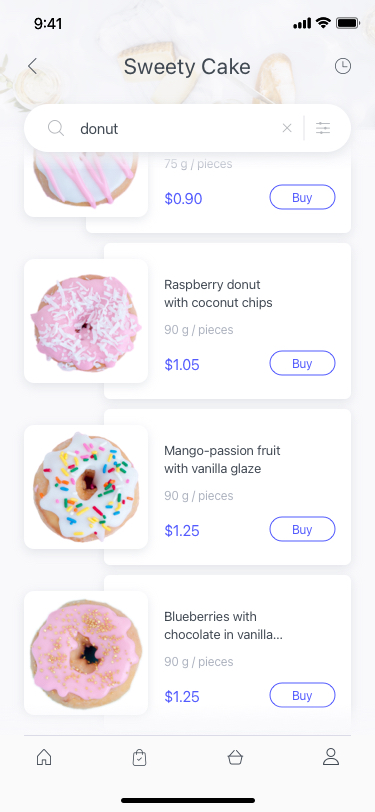
Text in this UI design:
$0.90
Buy
Сlassic donut with vanilla glaze
75 g / pieces
Buy
$1.05
Raspberry donut with coconut chips
90 g / pieces
Buy
$1.25
Mango-passion fruit with vanilla glaze
90 g / pieces
Buy
$1.25
Blueberries with chocolate in vanilla…
90 g / pieces
Sweety Cake